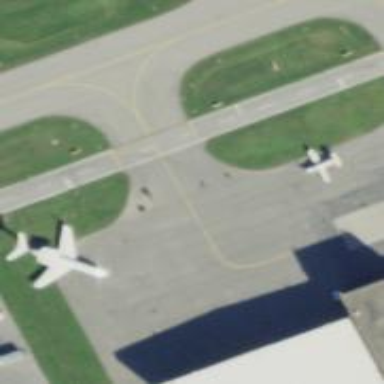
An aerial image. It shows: View of taxiway at the airport.